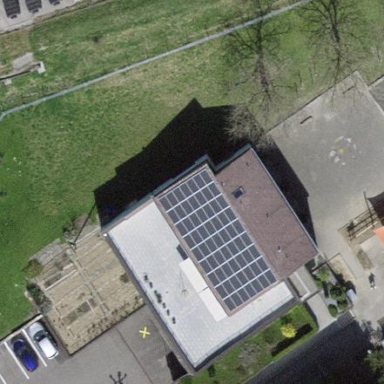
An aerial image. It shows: Solar power generator using photovoltaic method with solar photovoltaic panel types.